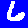
Digit: 6